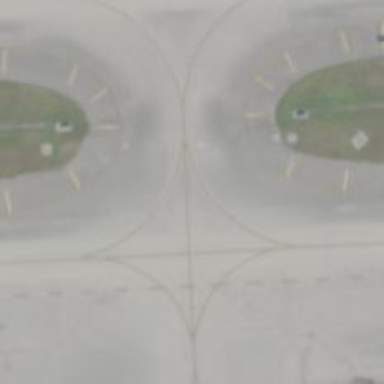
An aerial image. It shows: View of taxiway at the airport.